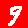
Digit: 9